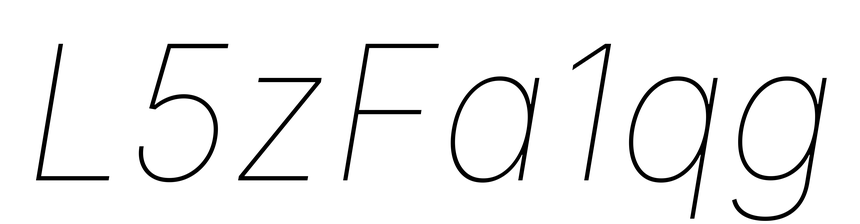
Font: Inter-Italic_Thin_Italic